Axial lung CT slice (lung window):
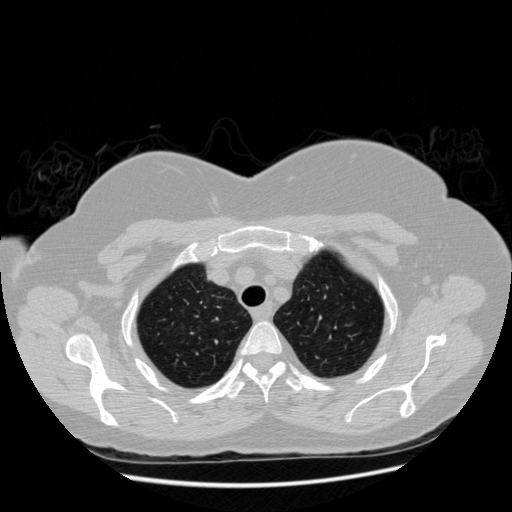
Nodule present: no